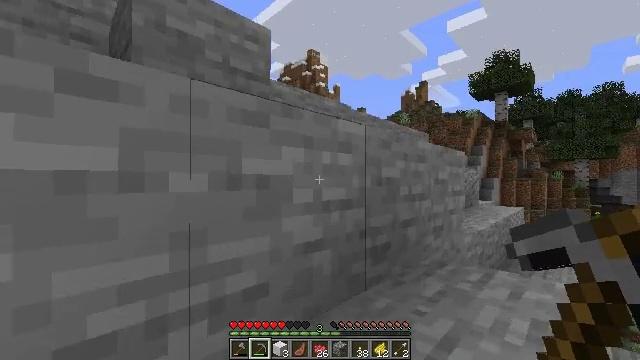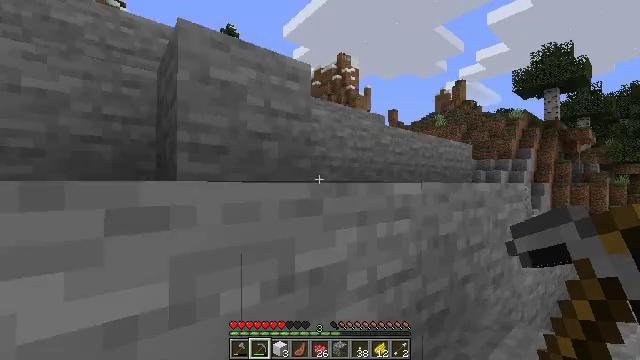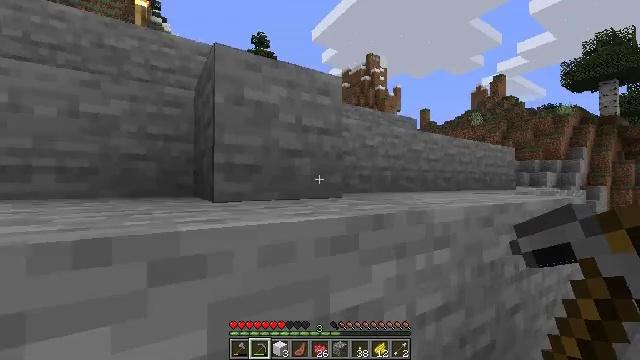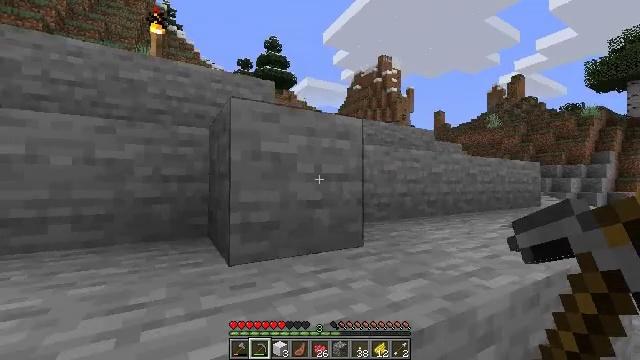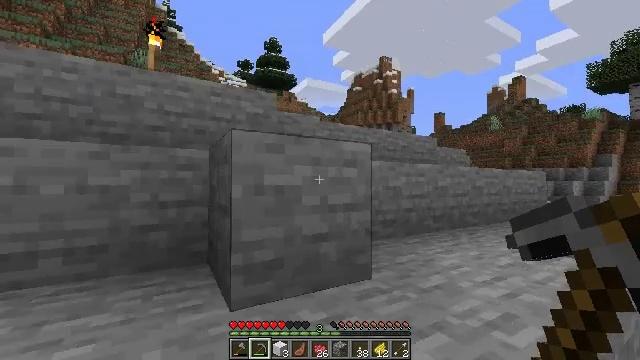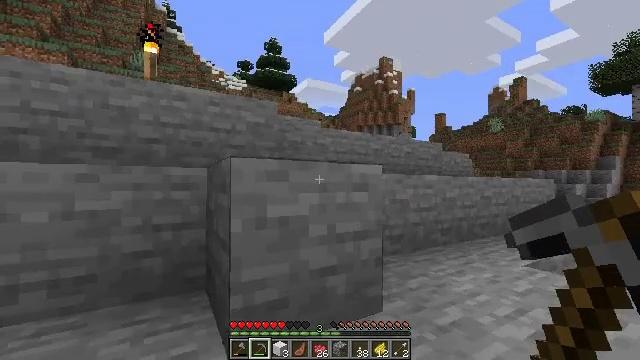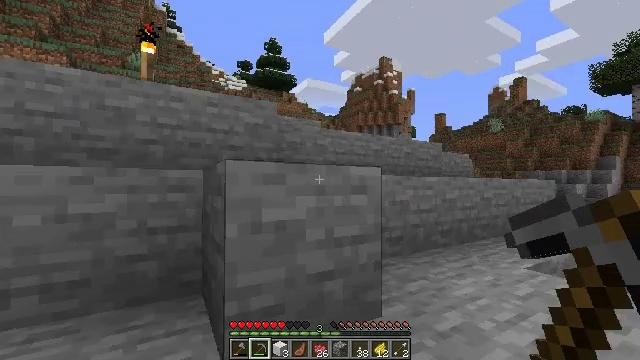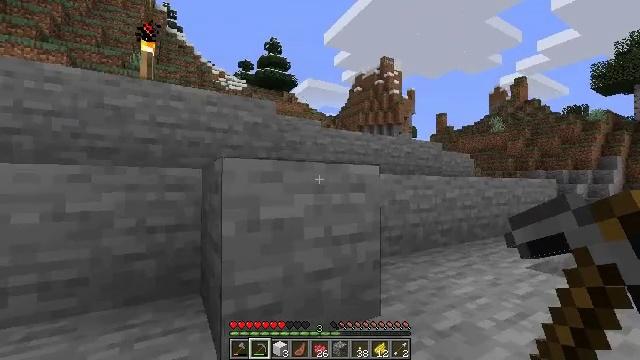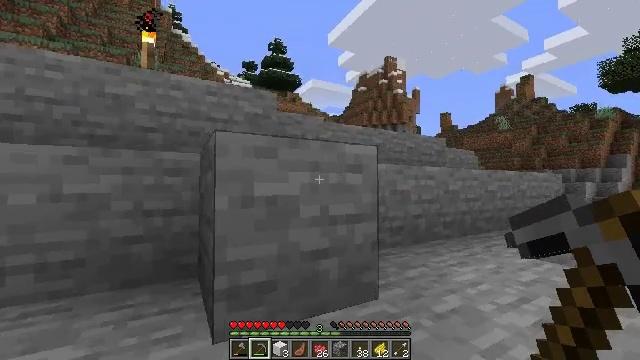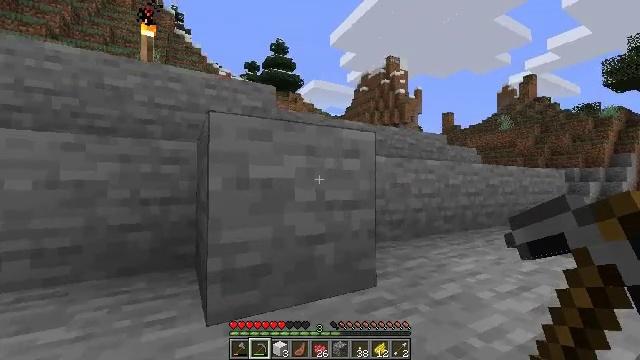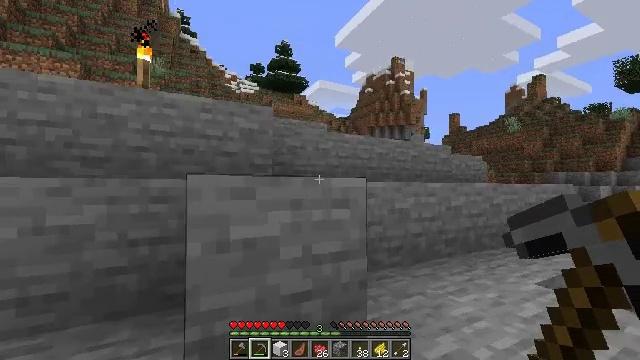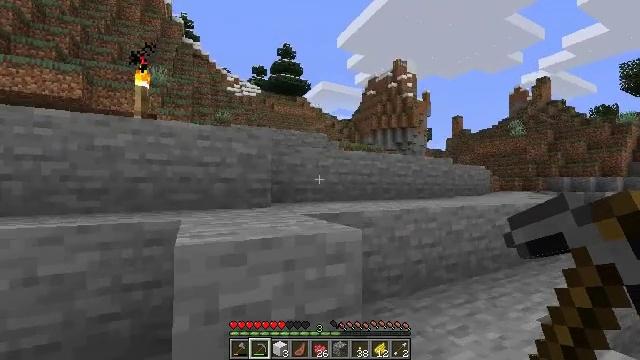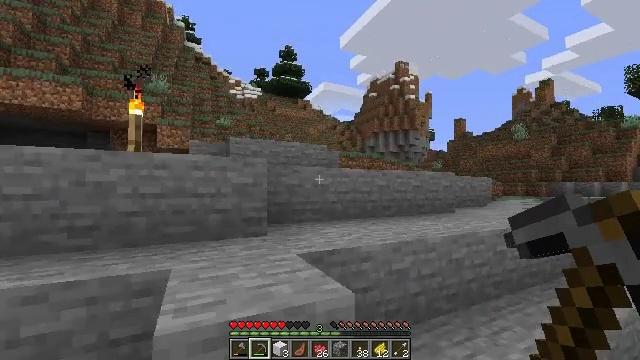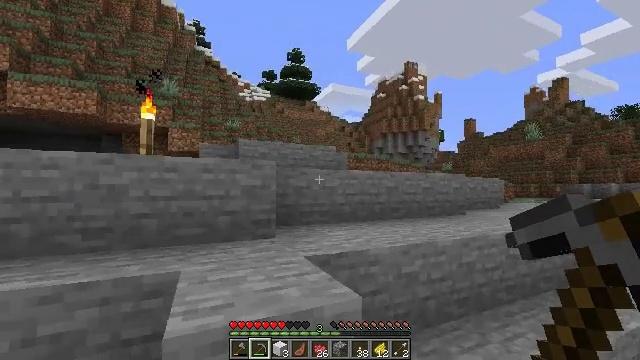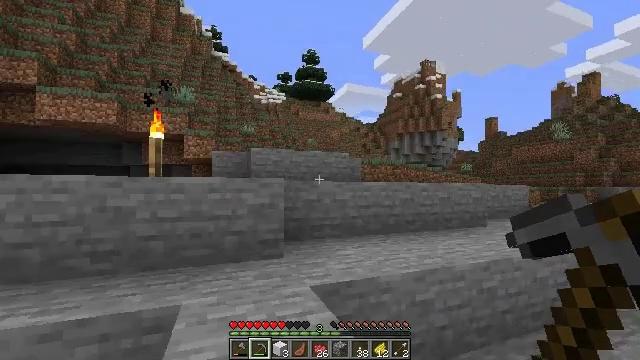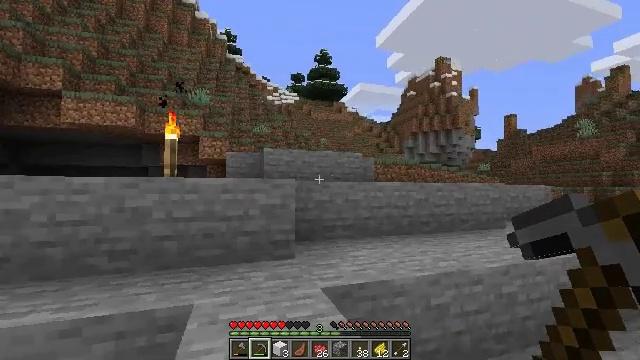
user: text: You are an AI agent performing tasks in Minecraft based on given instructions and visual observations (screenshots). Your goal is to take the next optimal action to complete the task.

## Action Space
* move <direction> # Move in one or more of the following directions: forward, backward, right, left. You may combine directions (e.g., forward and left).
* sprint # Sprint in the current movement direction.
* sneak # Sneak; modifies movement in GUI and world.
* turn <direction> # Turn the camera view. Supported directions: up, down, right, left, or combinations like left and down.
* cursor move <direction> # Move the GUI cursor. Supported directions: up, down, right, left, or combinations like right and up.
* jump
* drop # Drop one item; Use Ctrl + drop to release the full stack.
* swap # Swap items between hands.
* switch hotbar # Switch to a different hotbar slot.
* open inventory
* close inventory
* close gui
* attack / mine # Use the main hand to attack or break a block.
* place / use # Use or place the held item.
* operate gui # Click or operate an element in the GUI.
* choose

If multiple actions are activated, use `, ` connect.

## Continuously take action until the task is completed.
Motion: motion action
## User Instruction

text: Mine the torch on the wall.
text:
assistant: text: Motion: move forward, turn left, jump
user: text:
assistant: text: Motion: move forward, turn left, jump
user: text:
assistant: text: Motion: move forward, turn left
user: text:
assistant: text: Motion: move forward
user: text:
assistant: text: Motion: move forward
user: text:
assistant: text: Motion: move forward
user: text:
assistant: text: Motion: move forward
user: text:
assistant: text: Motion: move forward, jump
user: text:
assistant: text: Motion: move forward, jump
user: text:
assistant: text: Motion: move forward, turn left, jump
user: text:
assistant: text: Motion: move forward, jump
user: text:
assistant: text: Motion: move forward
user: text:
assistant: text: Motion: move forward, turn left
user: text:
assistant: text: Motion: move forward, turn left
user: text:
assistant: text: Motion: move forward, turn left
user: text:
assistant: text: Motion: move forward, turn left
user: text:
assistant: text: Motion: move forward, turn left
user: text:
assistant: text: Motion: move forward, turn left, jump
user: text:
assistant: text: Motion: move forward, turn left, jump
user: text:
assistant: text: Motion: move forward, turn left, jump
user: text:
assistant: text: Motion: move forward, turn left and down, jump
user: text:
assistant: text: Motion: move forward, turn left and down
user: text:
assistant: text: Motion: move forward, turn left and down
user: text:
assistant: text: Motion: move forward, turn left and down
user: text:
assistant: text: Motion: move forward, turn left and down
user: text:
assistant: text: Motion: move forward, turn left and down
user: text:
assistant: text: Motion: move forward, turn left and down
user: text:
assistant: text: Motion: move forward, turn left and down
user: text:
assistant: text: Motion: move forward, turn left and down
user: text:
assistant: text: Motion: move forward, turn left and down